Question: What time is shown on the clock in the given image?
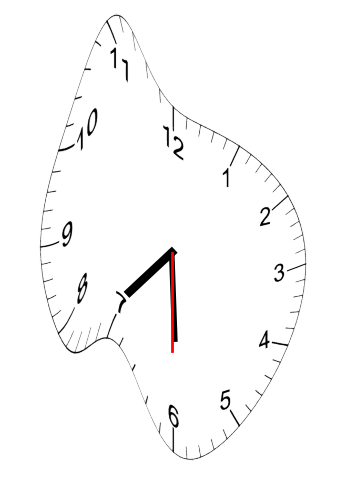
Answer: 07:29:30